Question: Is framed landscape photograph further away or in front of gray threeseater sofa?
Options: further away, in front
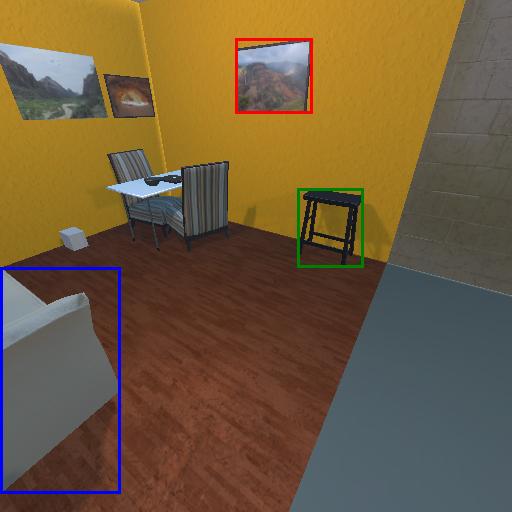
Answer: further away